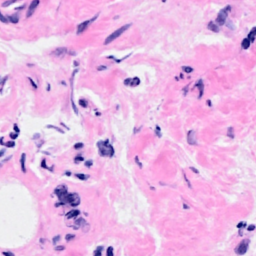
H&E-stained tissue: Breast